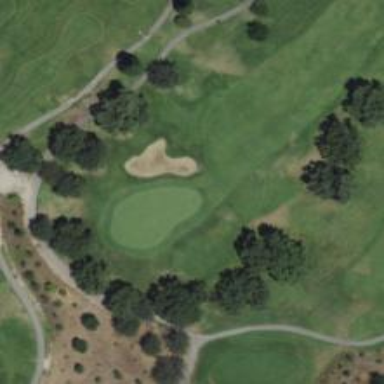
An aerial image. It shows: View of golf hole.